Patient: sex M, age 51
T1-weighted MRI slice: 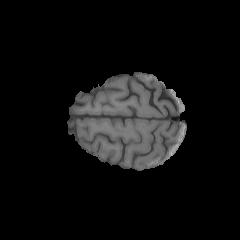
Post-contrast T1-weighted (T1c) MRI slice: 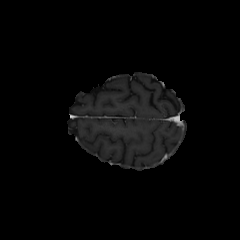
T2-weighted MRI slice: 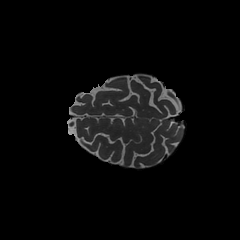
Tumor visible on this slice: no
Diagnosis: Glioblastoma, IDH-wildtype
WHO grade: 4